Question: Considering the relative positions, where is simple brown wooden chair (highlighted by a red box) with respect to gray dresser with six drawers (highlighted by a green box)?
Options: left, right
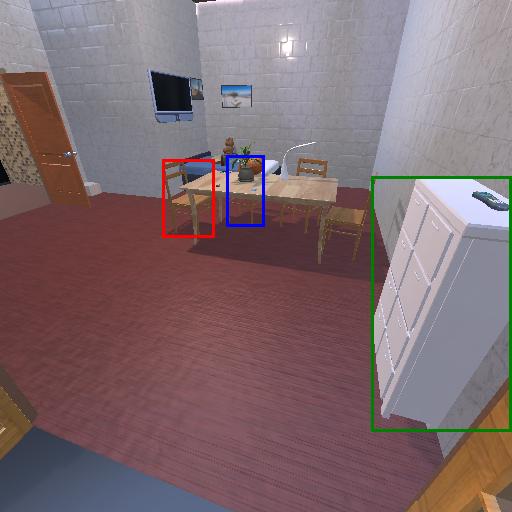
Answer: left